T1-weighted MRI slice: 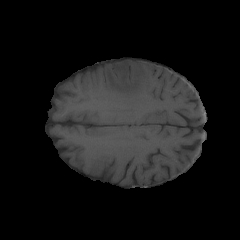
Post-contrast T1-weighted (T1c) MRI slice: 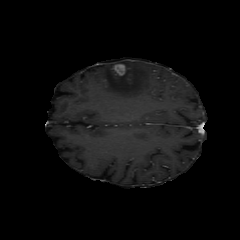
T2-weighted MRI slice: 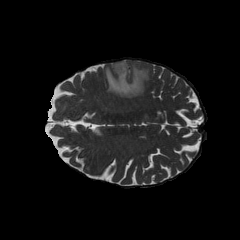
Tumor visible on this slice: yes